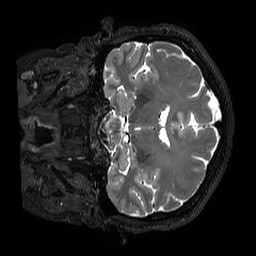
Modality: T2w
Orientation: coronal
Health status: ill
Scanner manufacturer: philips
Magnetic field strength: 3 T
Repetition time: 2.5 s
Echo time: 0.331 s